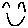
Label: smiley face